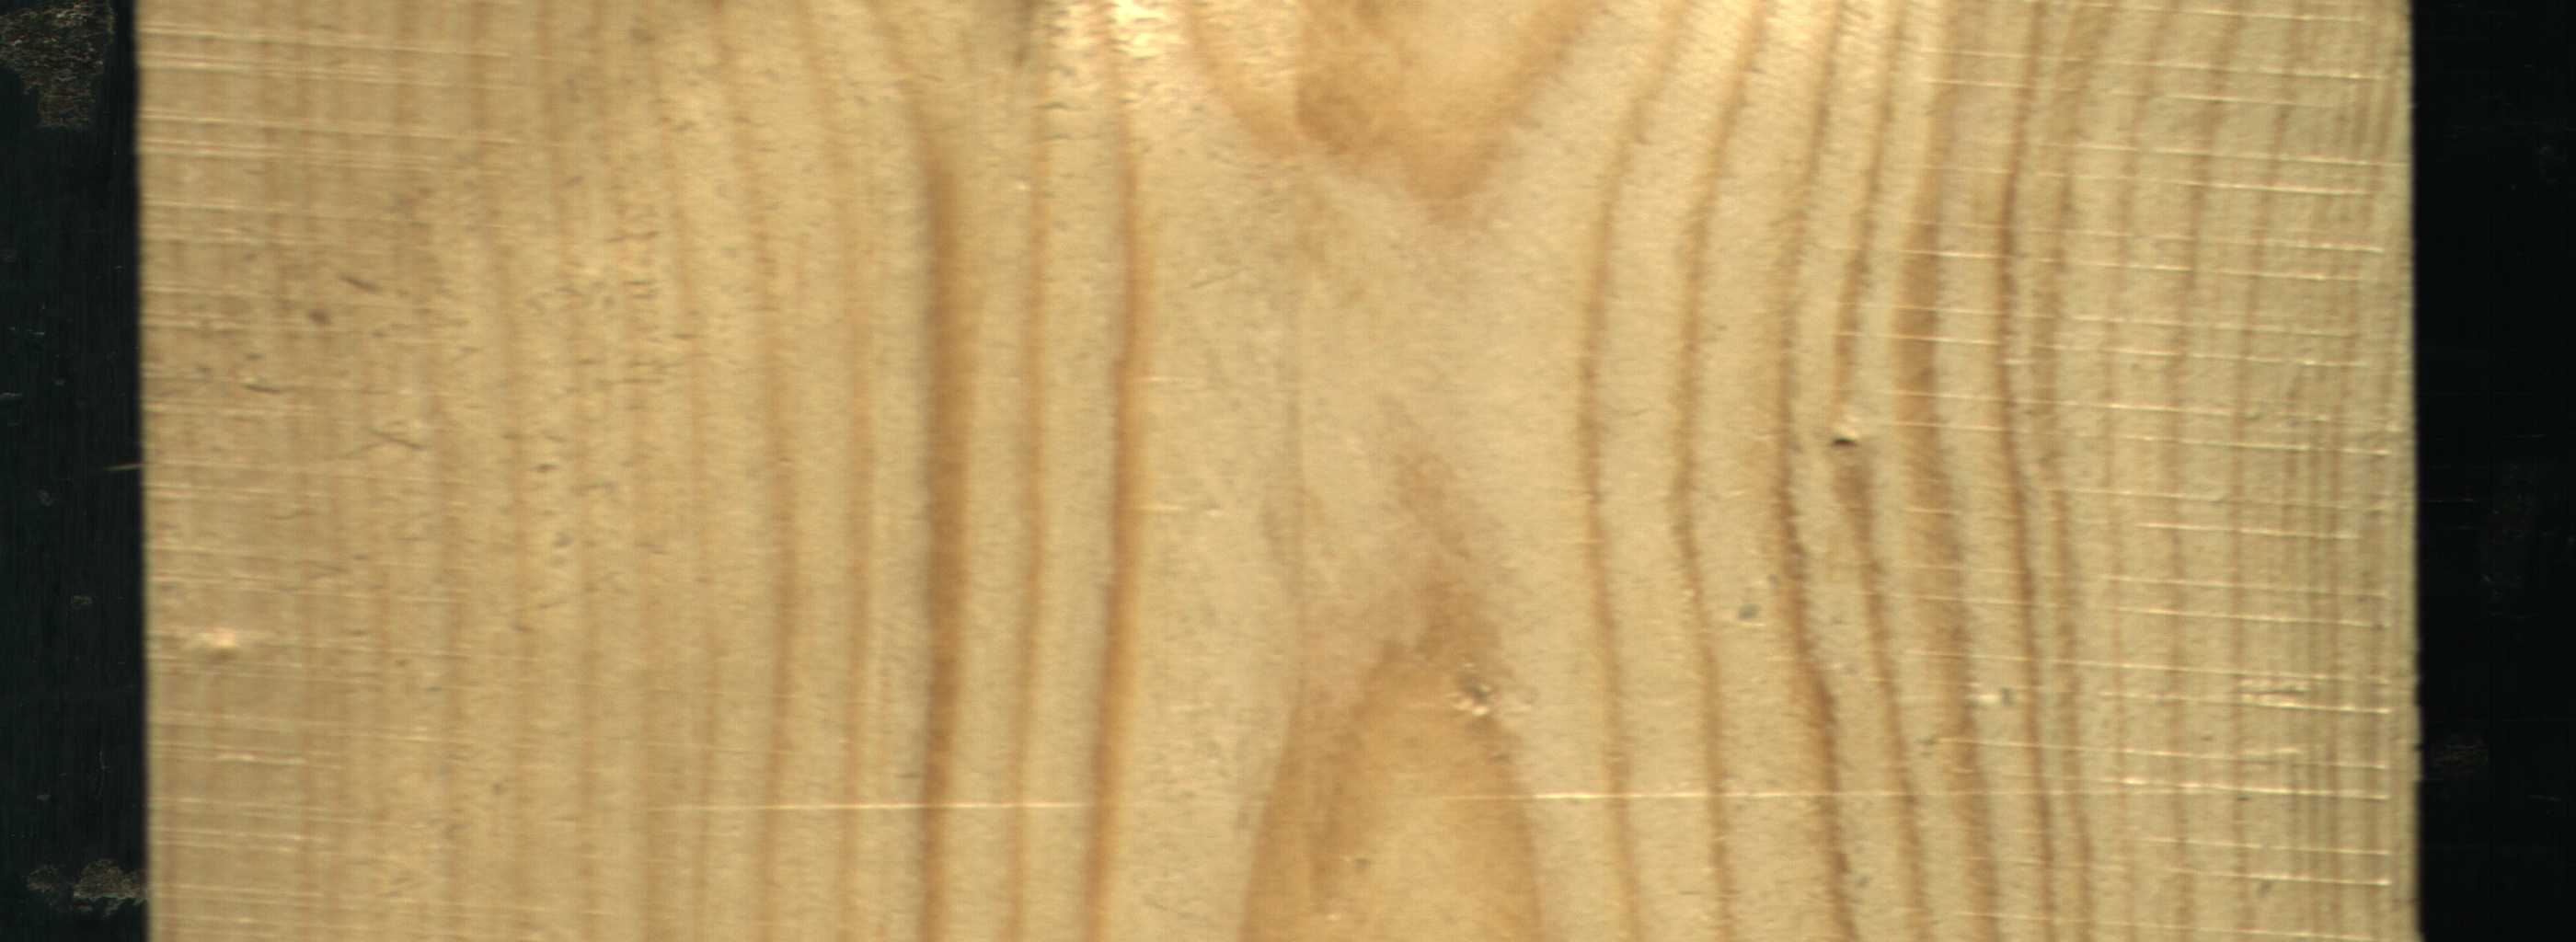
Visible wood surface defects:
Live_Knot